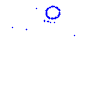
Particle: proton